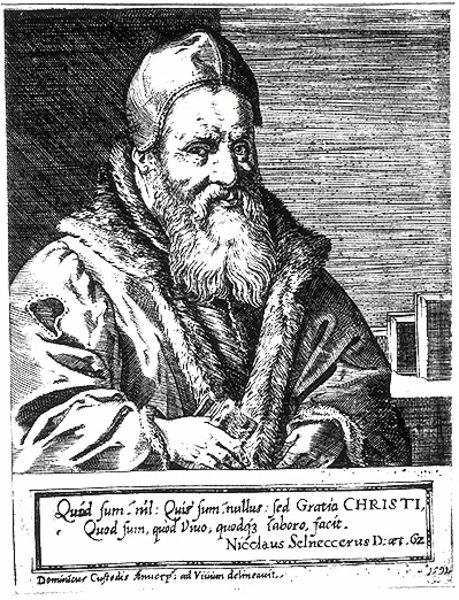
Titel: Bildnis des Nicolaus Selneccer
Künstler: Dominicus Custos
Institution: (Seriendruck)
Schlagwörter: feder, hand, mann, umhang, weiß, finger, grau, holz, hut, mund, nase, ohr, profil, schwarz, stirn, zeichnung, blick, haube, ornament, alt, bart, kappe, mütze, augen, falten, kragen, pelz, vollbart, ärmel, bildnis, hände, portrait, porträt, mantel, lippe, lächeln, holzschnitt, schrift, bücher, grafik, tafel, inschrift, alter, greis, buch, religion, druck, schwarzweiss, schraffur, stich, text, pergament, pelzkragen, büchlein, wams, gedicht, gelehrter, dürer, ablage, christi, latein, lateinisch, ikonographie, christ, seriendruck, nicolaus, büchter, nicilaus, arnamentik, nicclaus, selneccerus